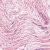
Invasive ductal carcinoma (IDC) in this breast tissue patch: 0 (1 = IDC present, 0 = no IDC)